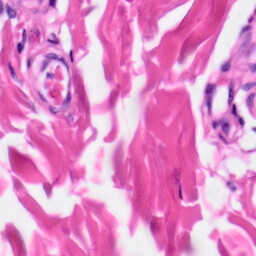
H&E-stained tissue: Skin